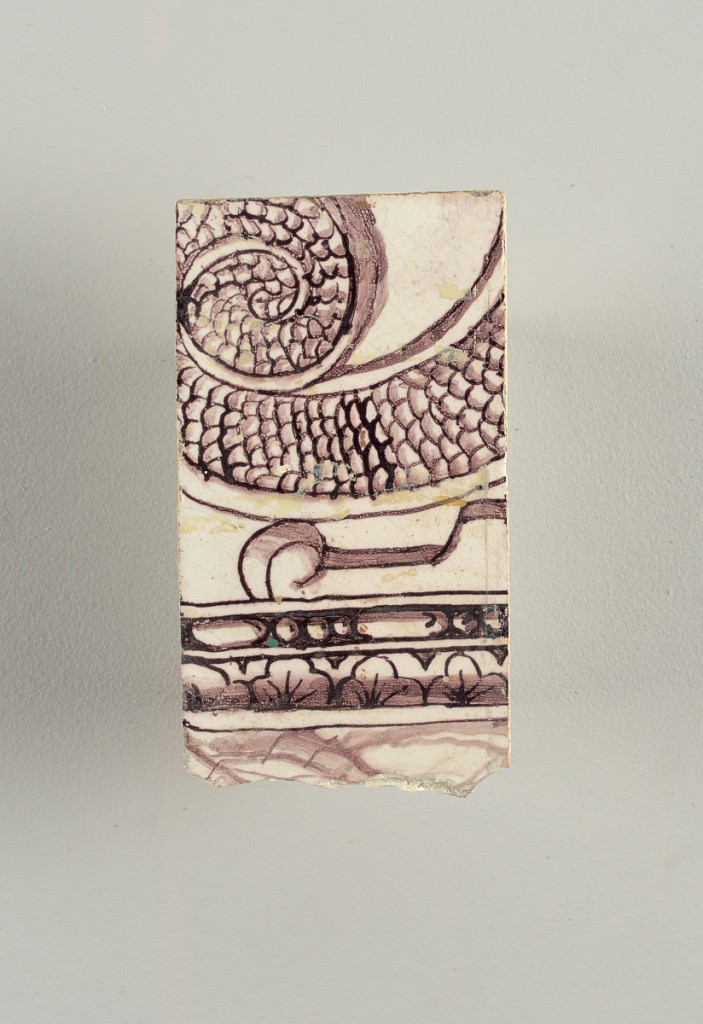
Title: Tile
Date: ca. 1725
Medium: Tin-glazed earthenware, underglaze manganese decoration
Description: Tile from upright rectangular panel of tiles; dark purple (manganese) on white ground showing arched framework; oval cartouche bearing double monogram (probably Lubert Adolf Torck), supported by pair of nude amors; pair of small amors holding crown above, borne by pair of female terms; surrounded by leafscrolls and foliations, with pair of flower-filled urns; top center, lunetted amor's head pendented with rosetted lattice cartouche.

To be used in Rozendaal Castel. Intended to be viewed inset into a wall- indicated by the inclusion of a trompe-l'oeil marbleized edge that surrounds three sides of the panel.